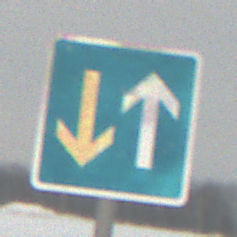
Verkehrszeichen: VorrangVorGegenverkehr
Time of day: MorningAfternoon
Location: Outdoor (Nature)
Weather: Overcast
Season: Winter
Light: Natural